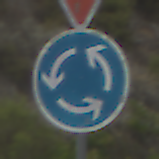
Verkehrszeichen: Kreisverkehr
Zusatzzeichen oben: VorfahrtGewaehren
Umgebung: Outdoor, Nature
Tageszeit: Midday
Wetter: Overcast
Licht: Natural
Jahreszeit: NotSpecified
Kontrast: LowContrast